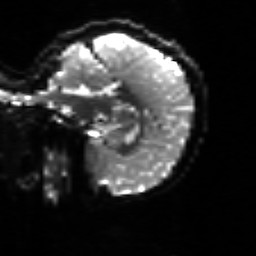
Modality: sbref
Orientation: sagittal
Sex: male
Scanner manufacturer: siemens
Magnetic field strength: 3 T
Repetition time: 5 s
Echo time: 0.071 s